Question: Given the following four-coloring problem graph, where part of the region has been pre-colored, how many coloring combinations are there for the remaining region?
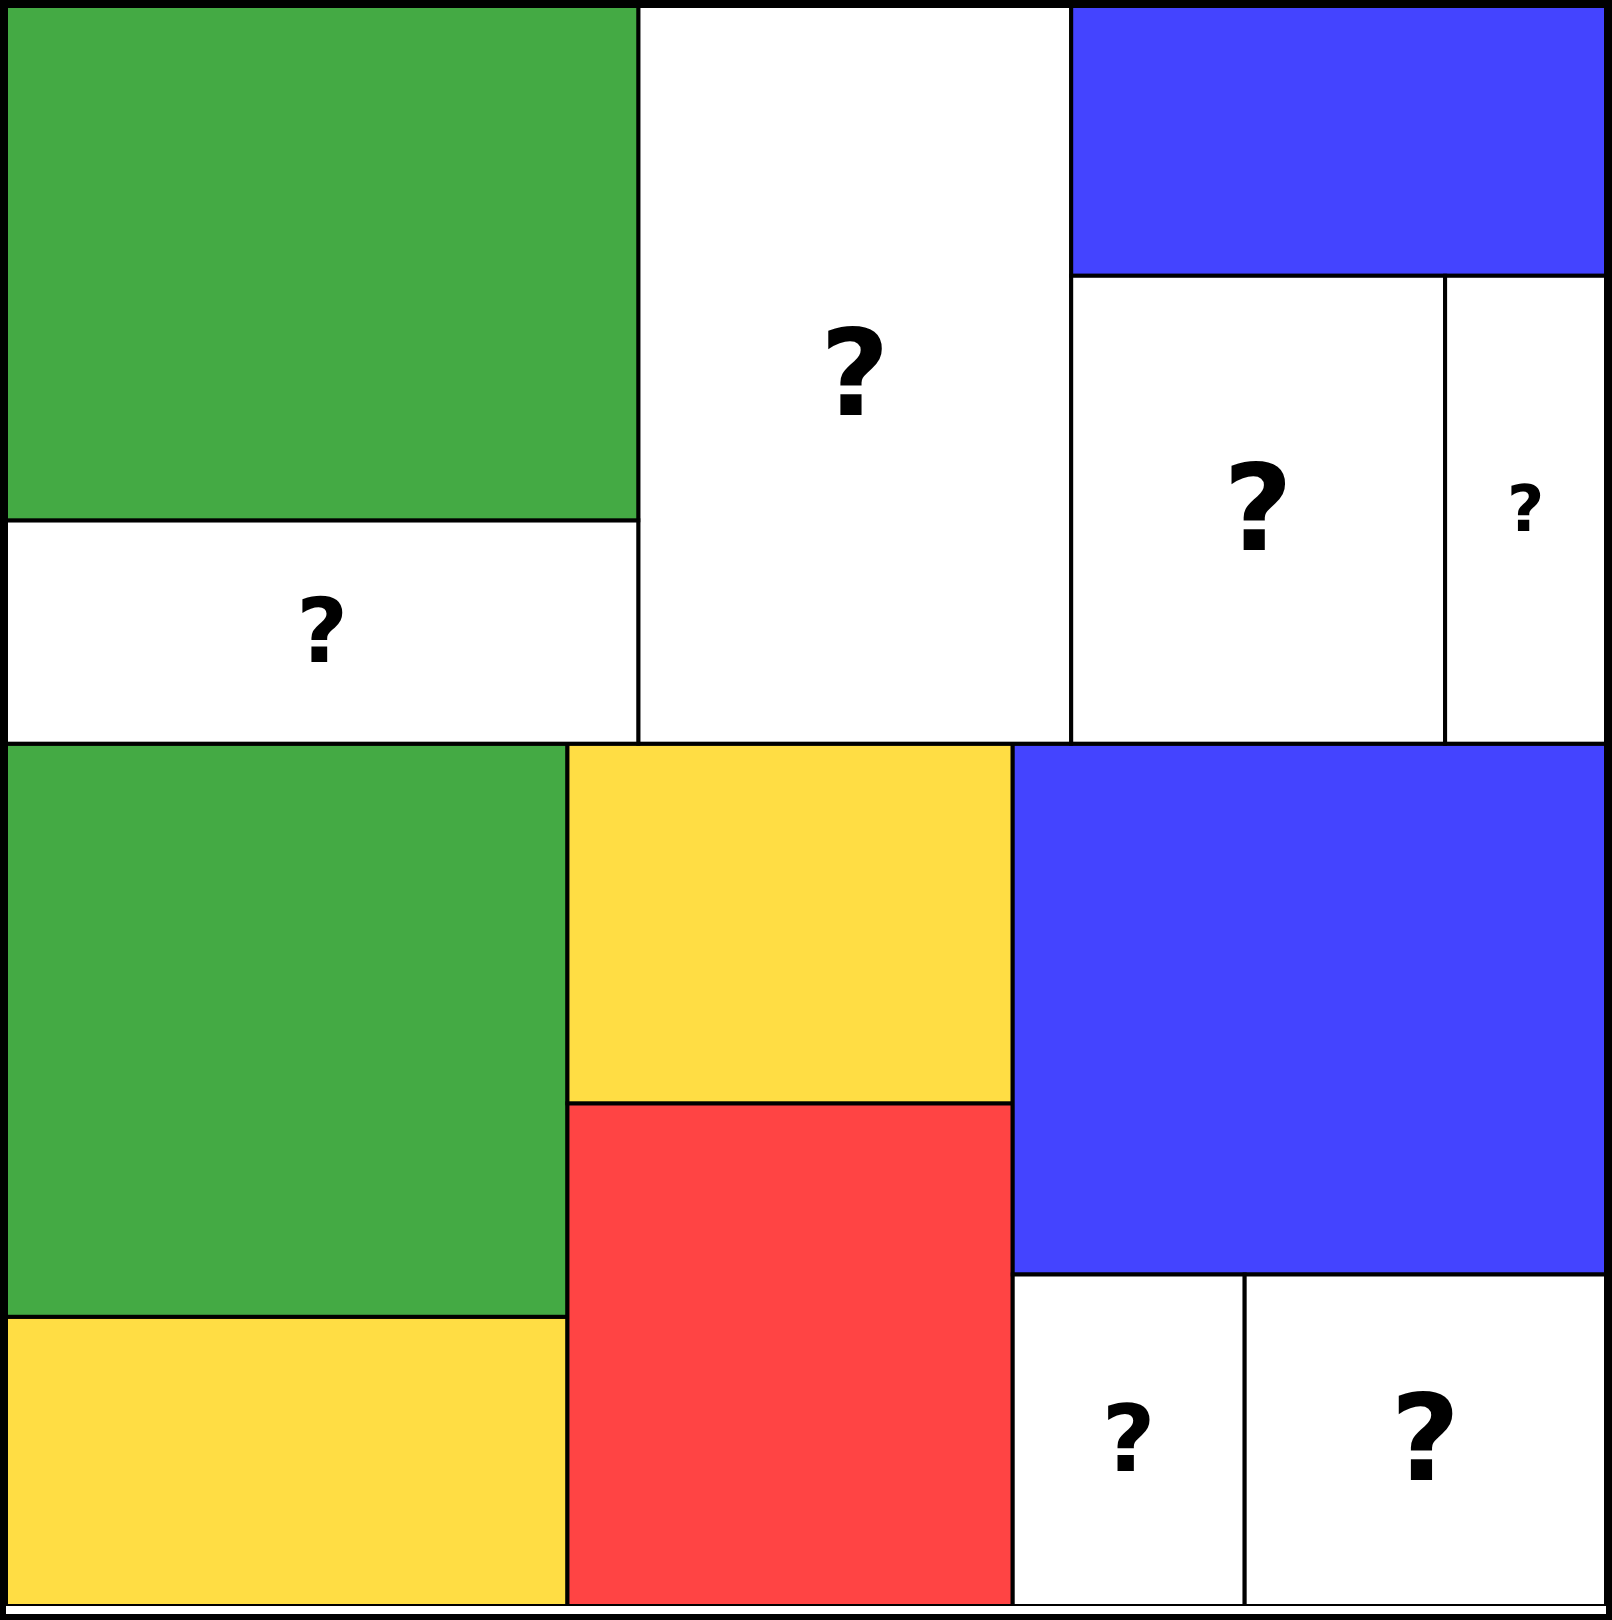
Answer: 75